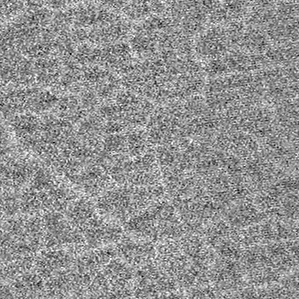
Label: frost